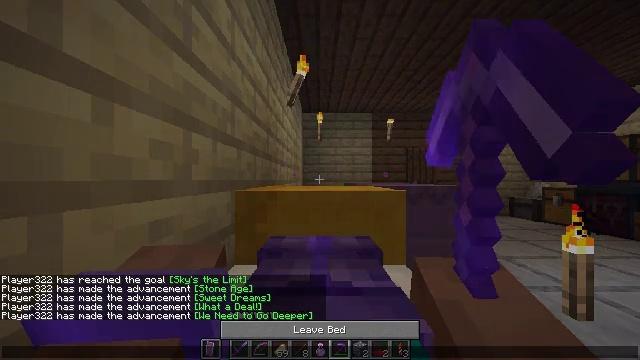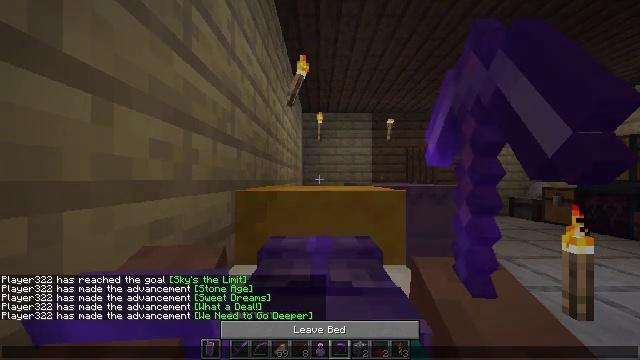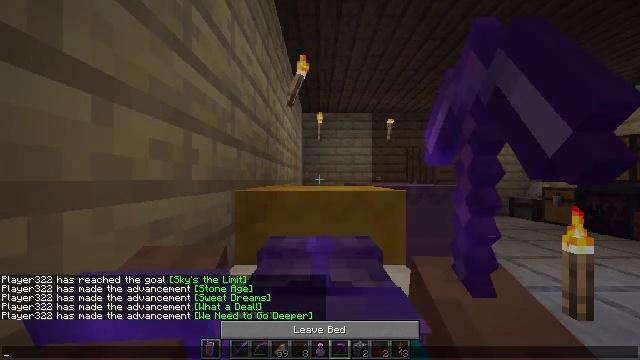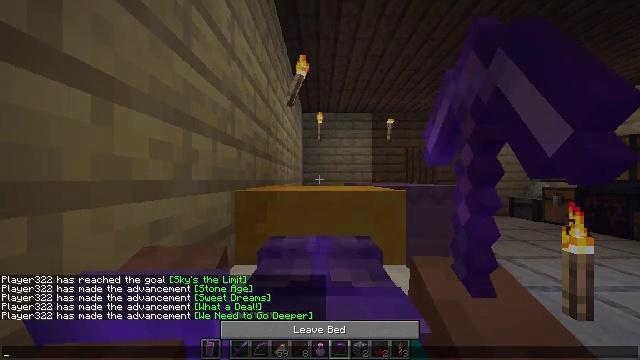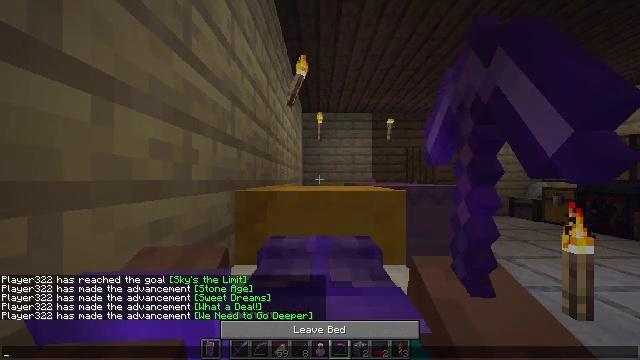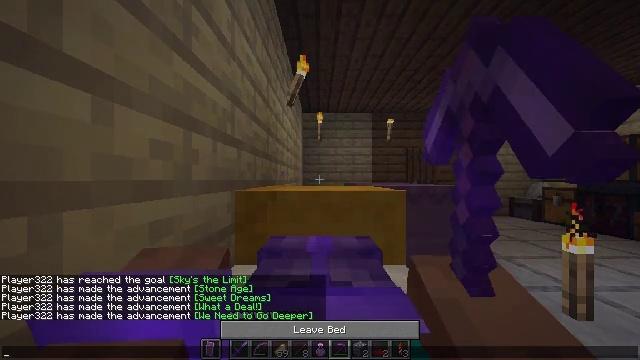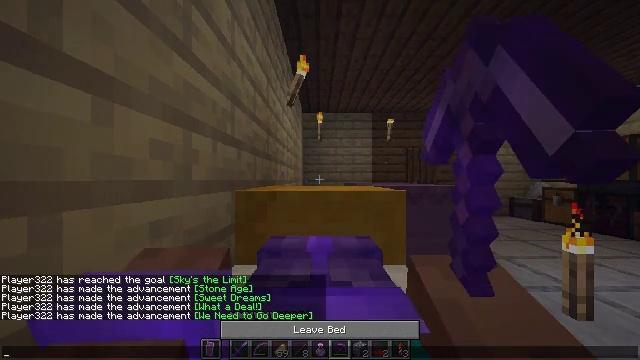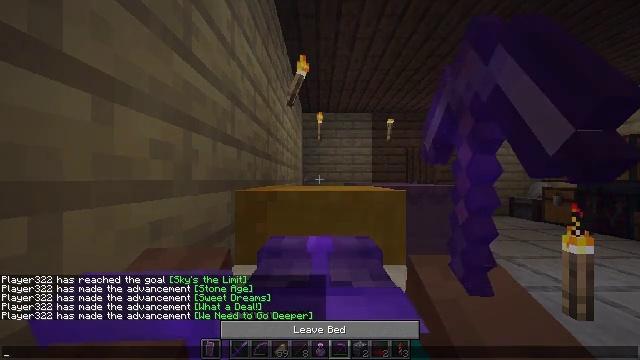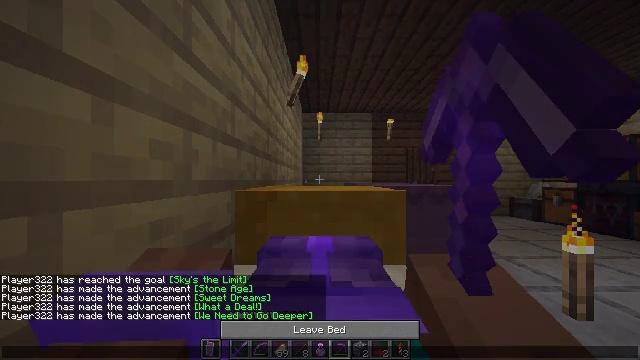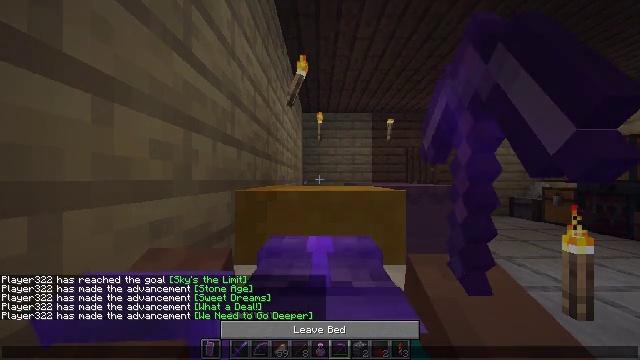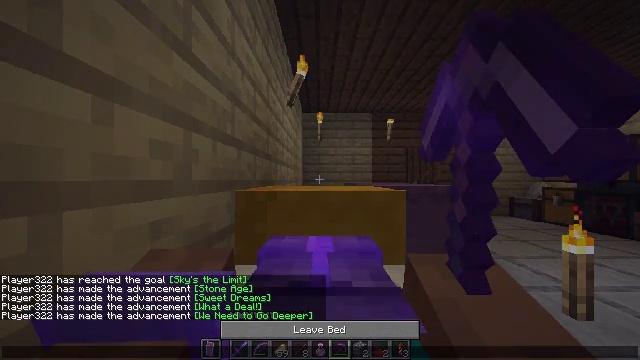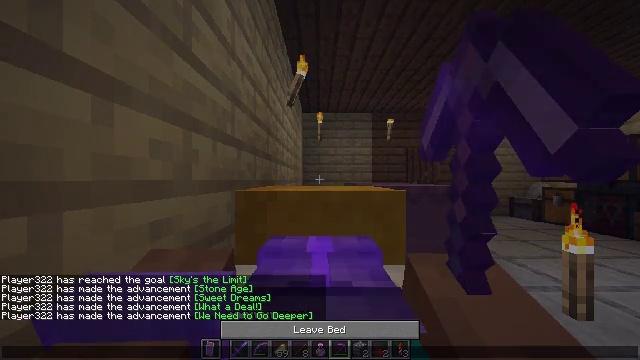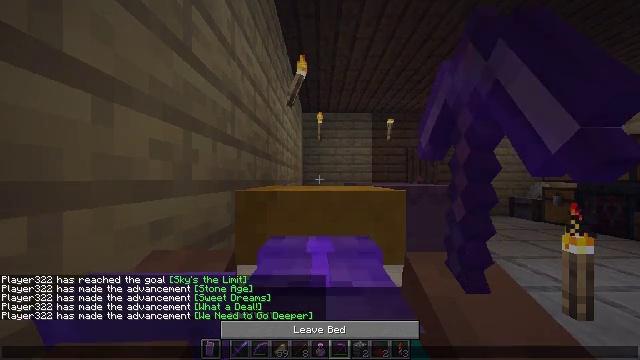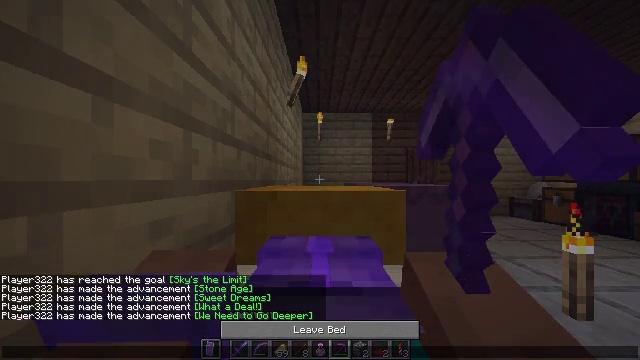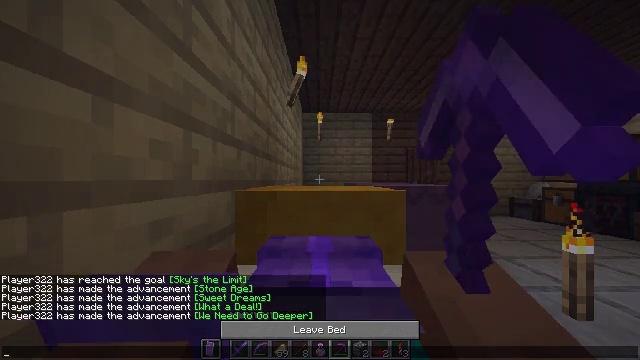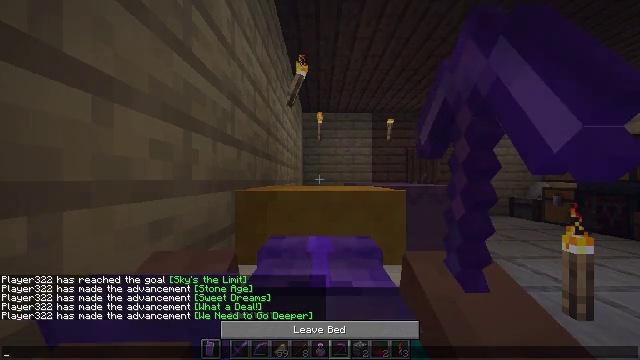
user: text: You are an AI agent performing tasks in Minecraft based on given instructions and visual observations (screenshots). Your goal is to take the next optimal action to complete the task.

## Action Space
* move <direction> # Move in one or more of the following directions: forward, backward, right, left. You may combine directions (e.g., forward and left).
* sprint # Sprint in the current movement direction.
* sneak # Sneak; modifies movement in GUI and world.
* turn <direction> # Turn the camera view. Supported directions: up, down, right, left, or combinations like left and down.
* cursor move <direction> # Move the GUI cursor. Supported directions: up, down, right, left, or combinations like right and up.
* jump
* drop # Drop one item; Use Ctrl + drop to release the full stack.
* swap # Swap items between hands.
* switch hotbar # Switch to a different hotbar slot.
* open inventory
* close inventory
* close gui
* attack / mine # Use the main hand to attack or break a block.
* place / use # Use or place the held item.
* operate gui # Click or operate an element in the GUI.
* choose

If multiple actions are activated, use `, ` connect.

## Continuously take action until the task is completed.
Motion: motion action
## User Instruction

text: Punch the spruce leaves to get saplings.
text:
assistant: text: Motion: no_op
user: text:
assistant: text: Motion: no_op
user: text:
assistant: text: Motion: no_op
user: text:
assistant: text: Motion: no_op
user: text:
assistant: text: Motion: no_op
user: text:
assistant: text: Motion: no_op
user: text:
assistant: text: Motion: no_op
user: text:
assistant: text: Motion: no_op
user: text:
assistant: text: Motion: no_op
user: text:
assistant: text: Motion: no_op
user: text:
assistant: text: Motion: no_op
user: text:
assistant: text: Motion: no_op
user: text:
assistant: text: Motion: no_op
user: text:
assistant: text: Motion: no_op
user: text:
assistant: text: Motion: no_op
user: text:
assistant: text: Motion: no_op
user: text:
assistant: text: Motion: no_op
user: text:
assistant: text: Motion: no_op
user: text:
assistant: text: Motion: no_op
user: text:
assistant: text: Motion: no_op
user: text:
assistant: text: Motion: no_op
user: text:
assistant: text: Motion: no_op
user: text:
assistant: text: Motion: no_op
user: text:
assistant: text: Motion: no_op
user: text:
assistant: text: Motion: no_op
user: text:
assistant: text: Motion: no_op
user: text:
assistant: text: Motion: no_op
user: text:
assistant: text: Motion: no_op
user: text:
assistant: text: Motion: no_op
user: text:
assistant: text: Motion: no_op